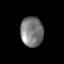
Tissue: lung
Cell type: Epithelial cells
Senescence score: 0.1185
Nuclear area (px): 664
Mean DAPI intensity: 123.224